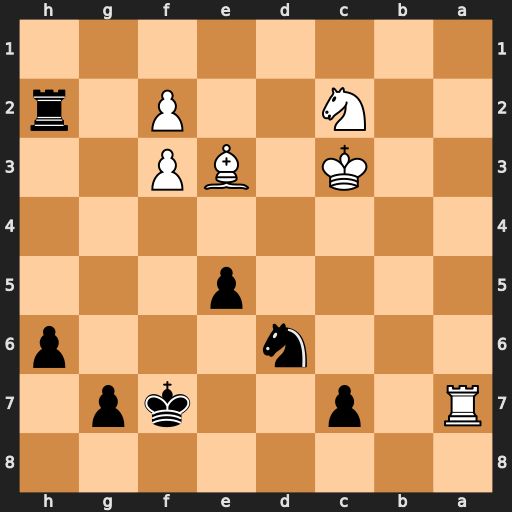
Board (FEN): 8/R1p2kp1/3n3p/4p3/8/2K1BP2/2N2P1r/8
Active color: b
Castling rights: -
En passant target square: -
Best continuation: Nb5+ Kd3 Nxa7